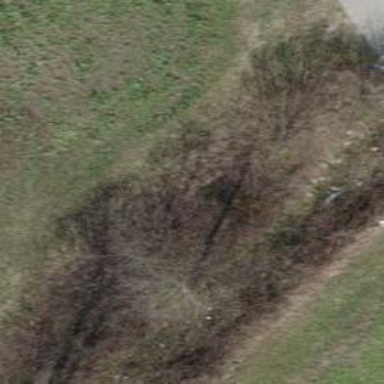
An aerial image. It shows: Grass track with grade5 track type.